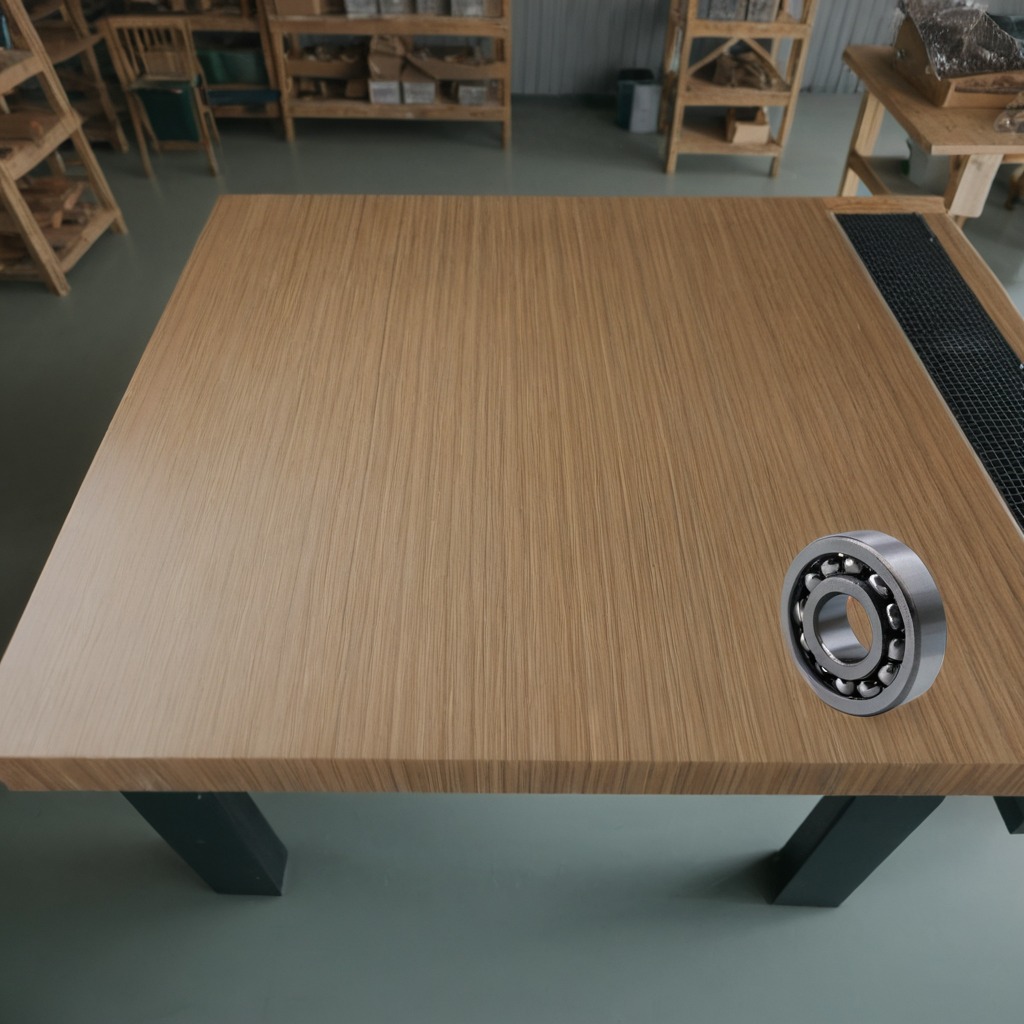
A metal ball bearing is lying on a workbench inside a coastal fishing gear workshop.